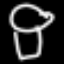
Label: mushroom